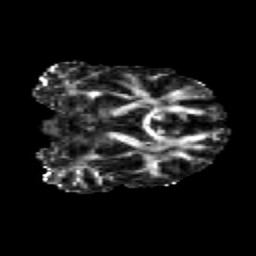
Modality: FA
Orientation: coronal
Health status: healthy
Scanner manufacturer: siemens
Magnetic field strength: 3 T
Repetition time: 12 s
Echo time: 0.092 s